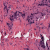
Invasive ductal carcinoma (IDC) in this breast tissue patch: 1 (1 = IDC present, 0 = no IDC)